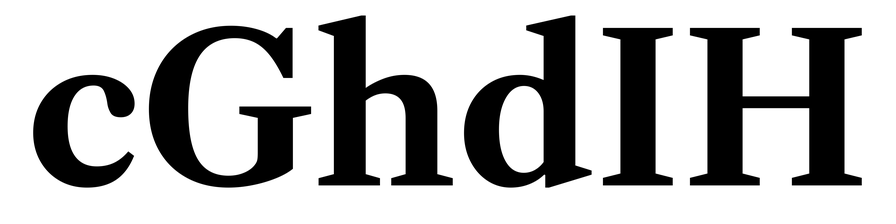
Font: LibreCaslonText_Bold